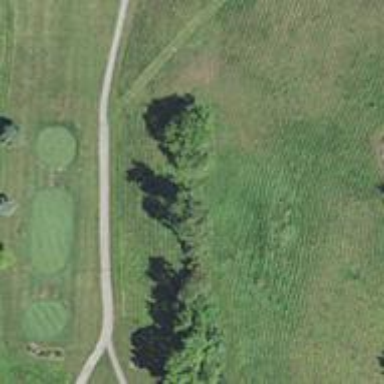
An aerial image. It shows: Pathway for golfing.